Field crop: maize
Growth stage: 2
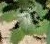
Species: chenopodium